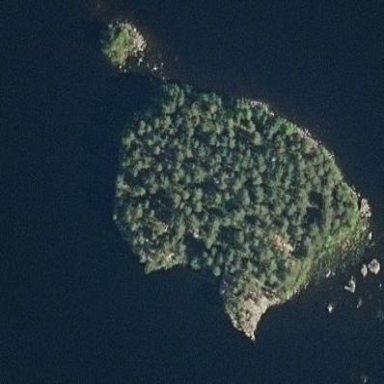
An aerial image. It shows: Islet.